Current action and preconditions to check: trajectory_clear

Your task: For each precondition in the list above, predict whether it will hold at this action.

Consider the current scene as observed from the mobile robot's camera, and analyze the predicted future states of all dynamic agents (e.g., people, animals, vehicles, or any moving entities) within the NEXT SECOND.

IMPORTANT: Only answer "very likely" if you are absolutely certain—based on strong, clear evidence—that a dynamic agent will violate the precondition in the predicted future state. Do NOT answer "very likely" for unlikely, ambiguous, or low-probability risks.

Ask yourself for each precondition: Is there a high probability, with clear and convincing evidence, that the predicted future states of any dynamic agent will interfere with the predicted future state of the currently executing action within the NEXT SECOND, causing that precondition to fail?

Assess the risk level based on these predictions. Use "likely" or "very likely" if motions create a clear risk of interference.

Use "neutral" or "improbable" if agents are nearby but their predicted paths are clearly diverging or non-conflicting.

Failure Risk Categories: "very improbable", "improbable", "neutral", "likely", "very likely"

Answer Format: Output ONLY the probability_of_failure value from these categories: "very improbable", "improbable", "neutral", "likely", "very likely"

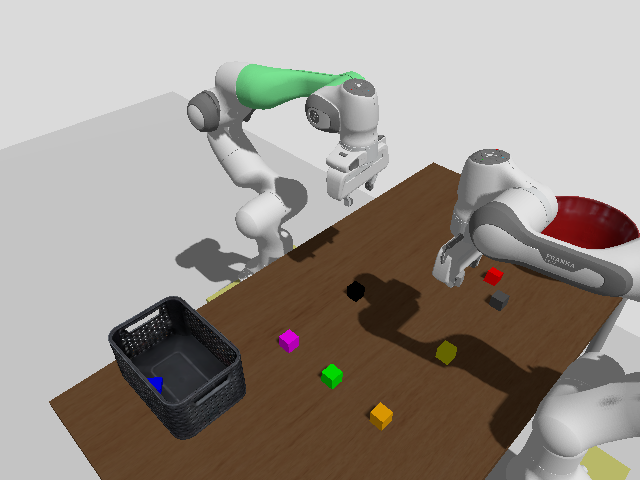

Answer: very improbable